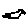
Label: bird